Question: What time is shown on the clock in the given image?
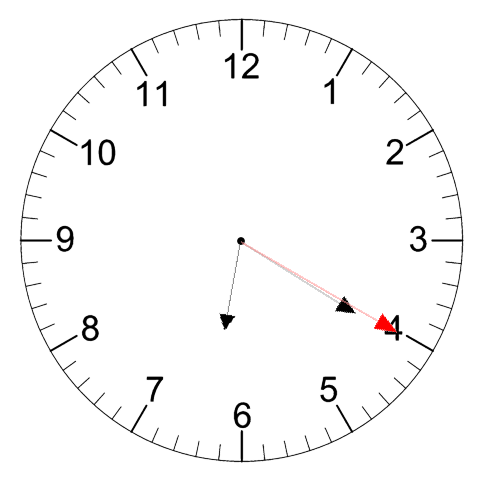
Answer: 06:20:20